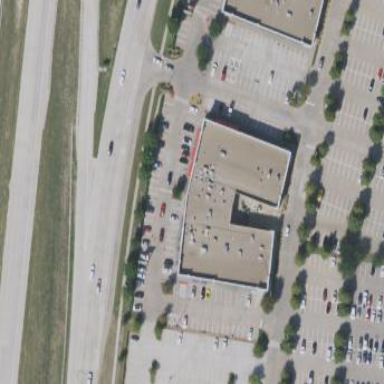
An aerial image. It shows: Retail building.